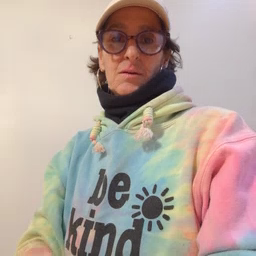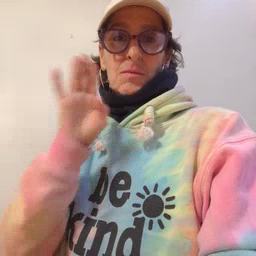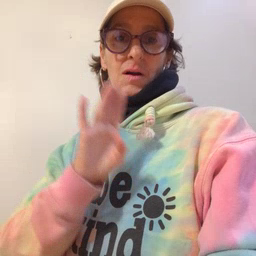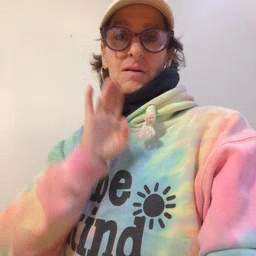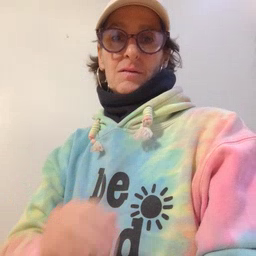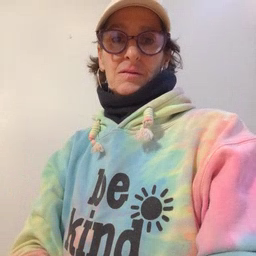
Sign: brown